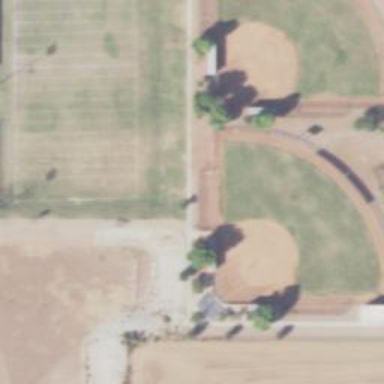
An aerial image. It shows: Softball pitch for baseball.